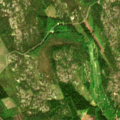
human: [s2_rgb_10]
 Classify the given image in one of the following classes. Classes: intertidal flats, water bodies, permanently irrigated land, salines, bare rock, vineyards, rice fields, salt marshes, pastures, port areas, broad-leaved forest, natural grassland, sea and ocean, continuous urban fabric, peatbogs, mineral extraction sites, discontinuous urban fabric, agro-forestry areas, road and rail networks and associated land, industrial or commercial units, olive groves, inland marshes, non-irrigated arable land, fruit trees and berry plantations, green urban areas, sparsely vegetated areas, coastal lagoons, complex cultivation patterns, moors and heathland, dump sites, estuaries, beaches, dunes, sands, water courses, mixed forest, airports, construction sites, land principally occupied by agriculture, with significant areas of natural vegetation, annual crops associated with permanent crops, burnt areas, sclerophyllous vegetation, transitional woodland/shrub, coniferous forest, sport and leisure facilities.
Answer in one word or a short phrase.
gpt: land principally occupied by agriculture, with significant areas of natural vegetation, coniferous forest, mixed forest, transitional woodland/shrub